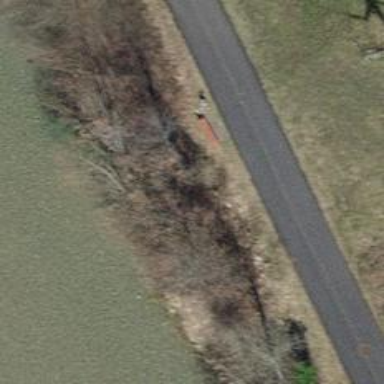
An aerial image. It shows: Red bench.